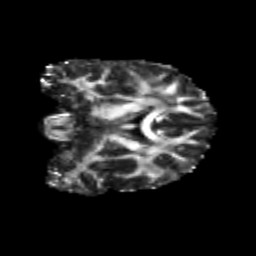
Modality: FA
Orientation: coronal
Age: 23
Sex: female
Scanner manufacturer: siemens
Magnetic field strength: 3 T
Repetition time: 3.5 s
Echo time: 0.125 s